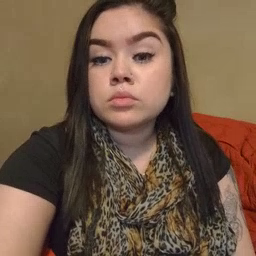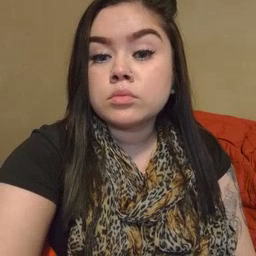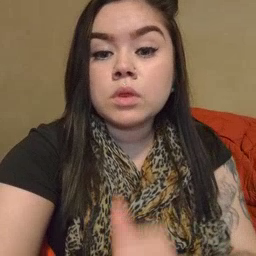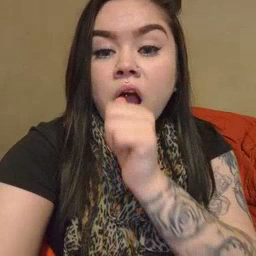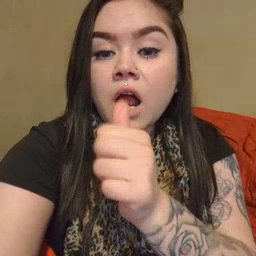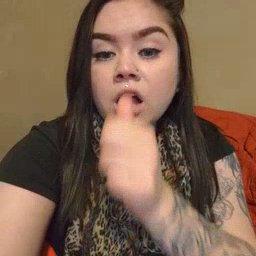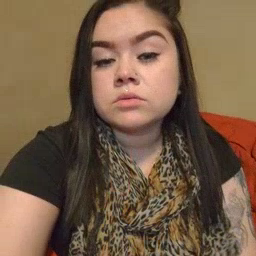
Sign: nuts